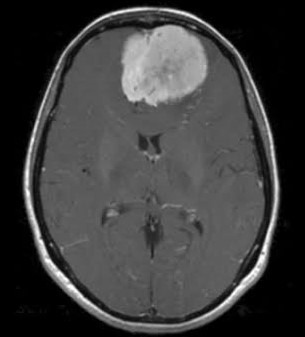
Label: meningioma